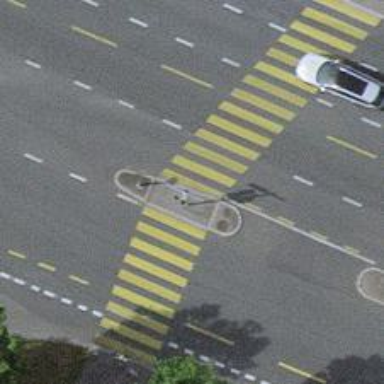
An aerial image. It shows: Kerb barrier.